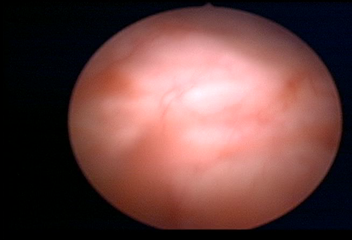
Modality: WLC
Class: Normal mucosa
Bladder cancer association: No